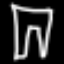
Label: pants